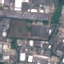
Land use / land cover class: Industrial